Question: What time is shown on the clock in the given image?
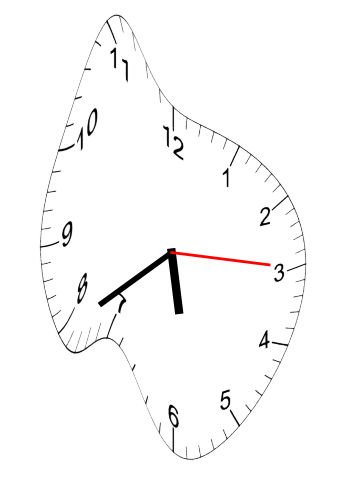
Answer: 05:39:15